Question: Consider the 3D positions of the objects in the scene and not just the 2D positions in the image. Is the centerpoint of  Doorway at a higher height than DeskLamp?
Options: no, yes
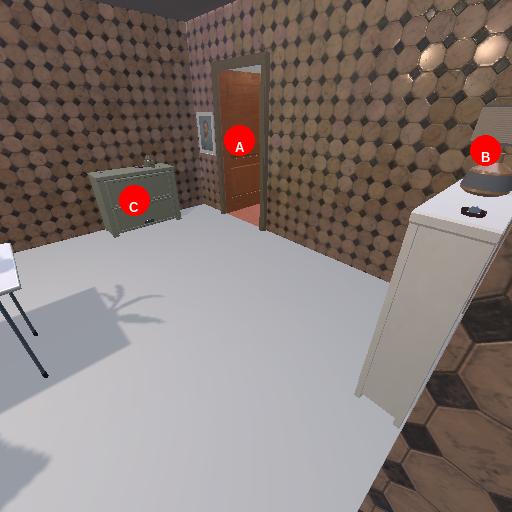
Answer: no